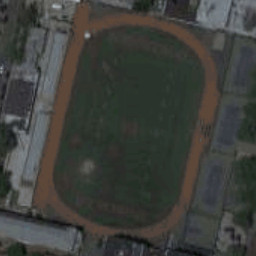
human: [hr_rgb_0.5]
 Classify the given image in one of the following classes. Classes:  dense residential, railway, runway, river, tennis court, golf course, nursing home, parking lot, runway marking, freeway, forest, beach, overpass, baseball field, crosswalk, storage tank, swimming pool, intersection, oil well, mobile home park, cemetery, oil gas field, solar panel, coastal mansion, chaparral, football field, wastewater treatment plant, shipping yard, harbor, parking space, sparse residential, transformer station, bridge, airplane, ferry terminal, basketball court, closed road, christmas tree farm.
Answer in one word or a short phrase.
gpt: football field